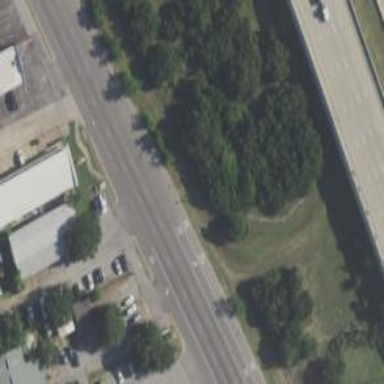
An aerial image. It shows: Primary highway with frontage road.